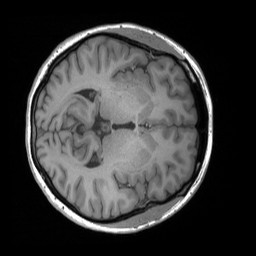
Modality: T1w
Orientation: axial
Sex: female
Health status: ill
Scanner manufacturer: siemens
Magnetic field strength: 3 T
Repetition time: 1.66 s
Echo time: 0.00254 s